Question: I got the correct JSON structure usage on the documentation of Google Chart Tool, but check this out:

As you can see, the looks great, but the broke.
I use the same data, as you can see on this JS:
'''
function drawChart() {
var element = $('#overall');
var element2 = $('#overall2');
var link = element.data('link');
var jsonData = $.ajax({
url: link,
dataType:"json",
async: false
}).responseText;
// Create our data table out of JSON data loaded from server.
var data = new google.visualization.DataTable(jsonData);
// Set chart options
var options = {'title':'Overall progress',
'width':400,
'height':300};
// Instantiate and draw our chart, passing in some options.
var chart = new google.visualization.BarChart(element[0]);
chart.draw(data, options);
var chart2 = new google.visualization.PieChart(element2[0]);
chart2.draw(data, options);
}
'''
It looks strange because on <URL>, they use a PieChart with that same JSON.
The genarated JSON is this:
'''
{
"cols": [
{"id": "","label": "Topping","pattern": "","type": "string"},
{"id": "","label": "Slices","pattern": "","type": "number"}
],
"rows": [
{"c": [{"v": "Mushrooms"},{"v": "3"}]},
{"c": [{"v": "Onions"},{"v": "1"}]},
{"c": [{"v": "Olives"},{"v": "1"}]},
{"c": [{"v": "Zucchini"},{"v": "1"}]},
{"c": [{"v": "Pepperoni"},{"v": "2"}]}
]
}
'''
A little different, didn't get "f": property because it was NULL on Server Side. Should I just format send null as a String and get: "f": "null" ? Doesn't make sense.
Thanks.
ColumnChart and AreaChart both came out fine ALSO.
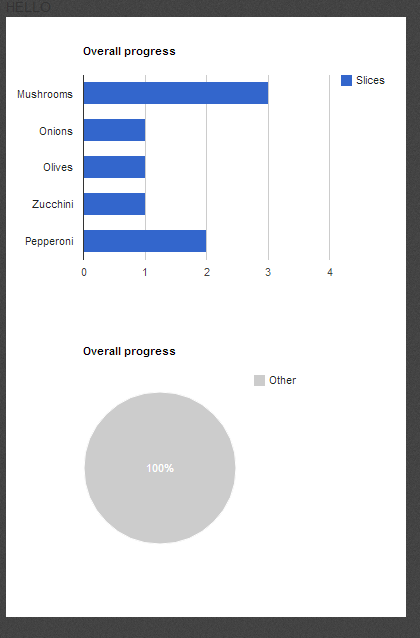
Answer: The problem is that you are putting quotes around the numbers: '{"v": "3"}' should be '{"v": 3}'.